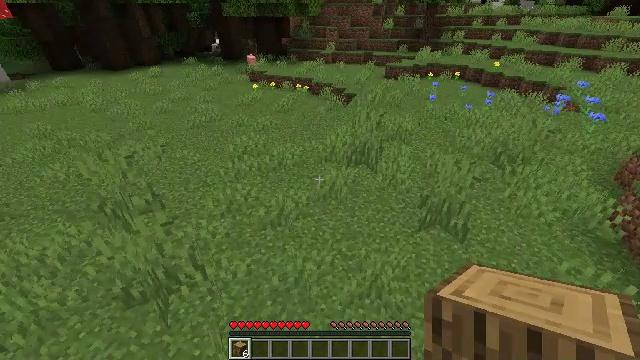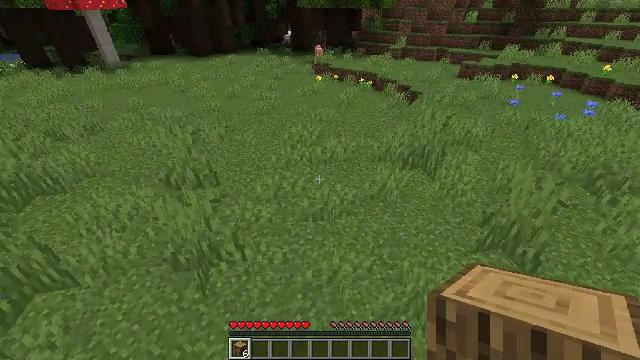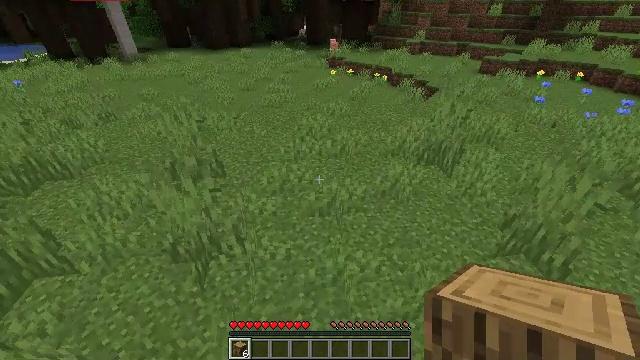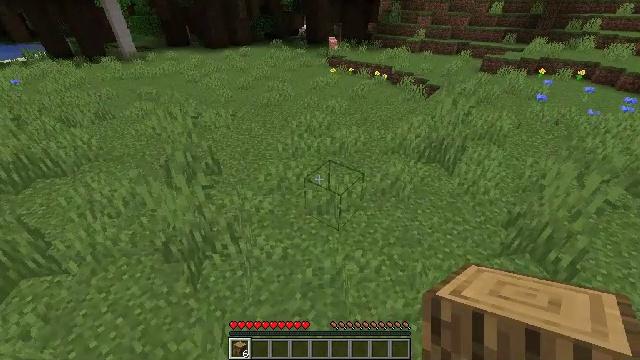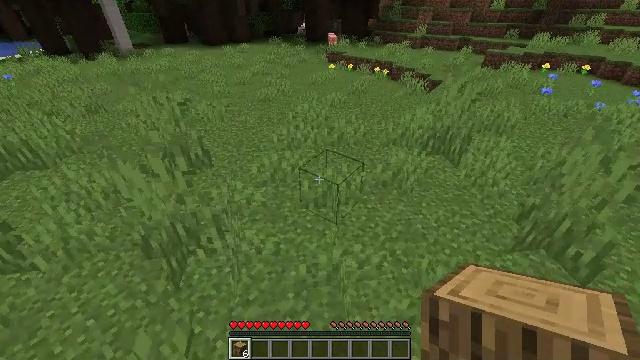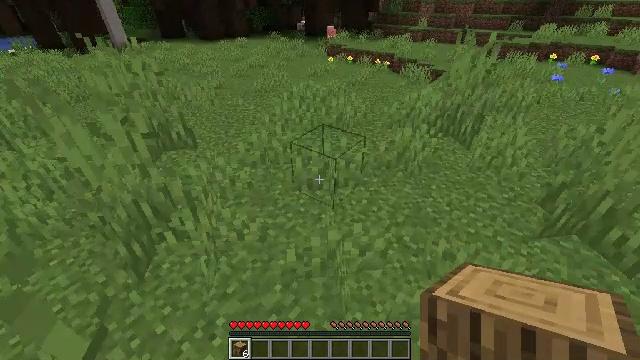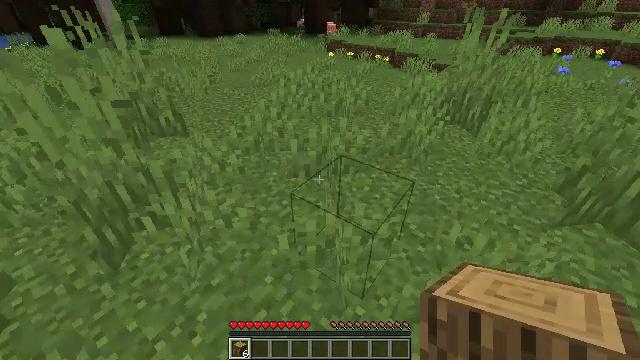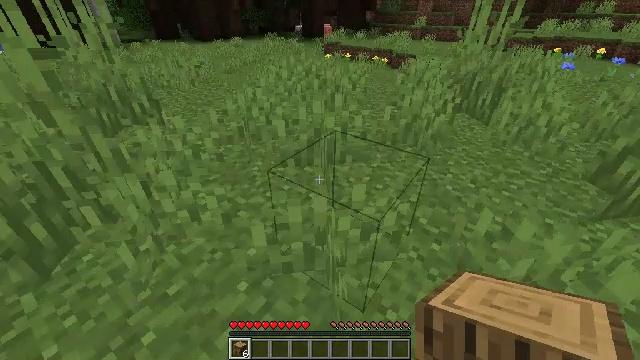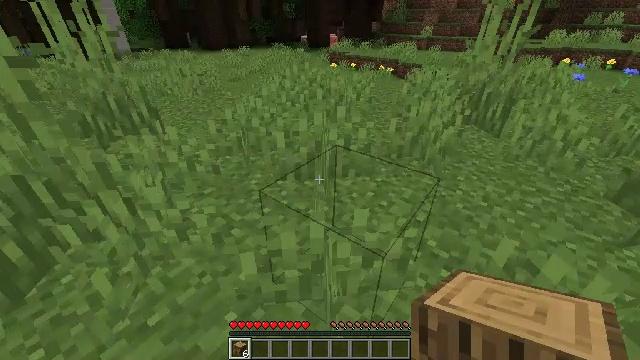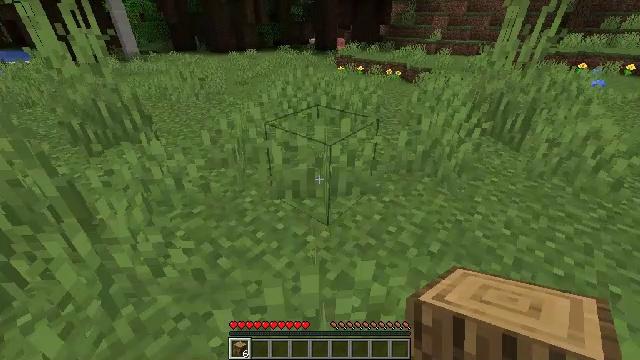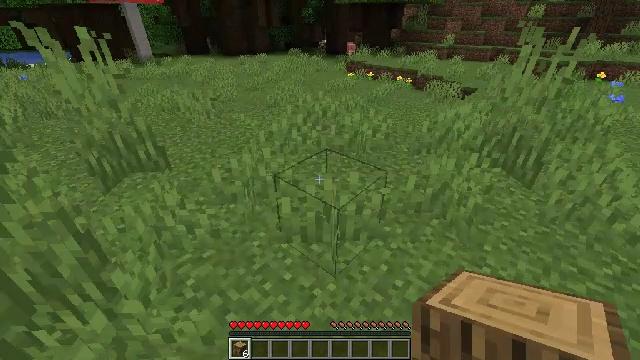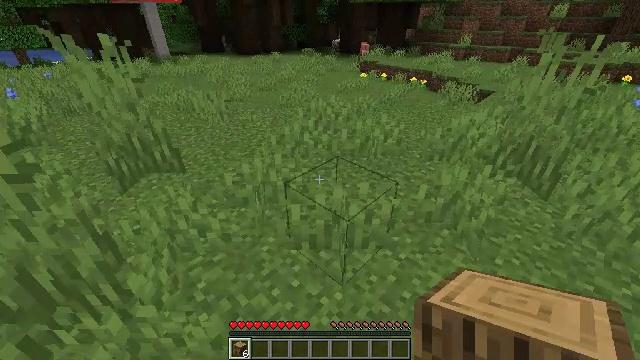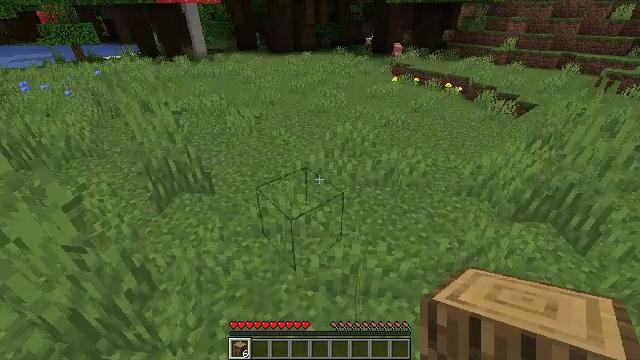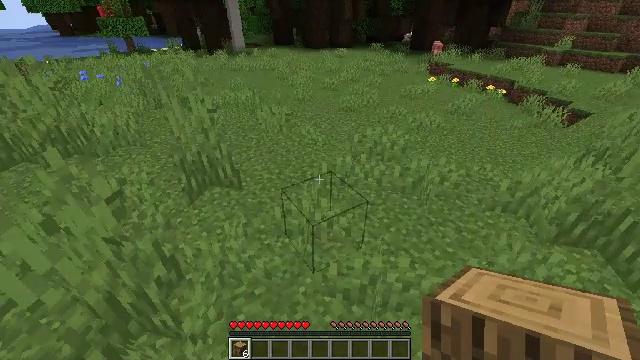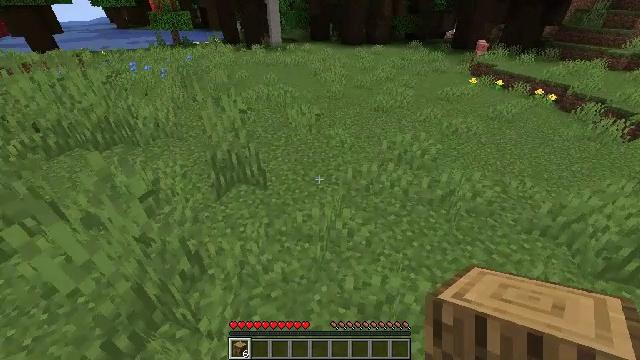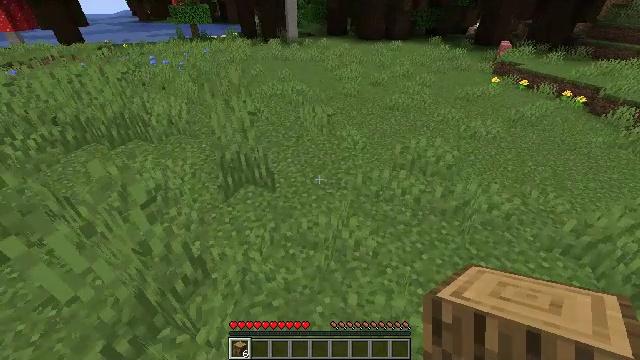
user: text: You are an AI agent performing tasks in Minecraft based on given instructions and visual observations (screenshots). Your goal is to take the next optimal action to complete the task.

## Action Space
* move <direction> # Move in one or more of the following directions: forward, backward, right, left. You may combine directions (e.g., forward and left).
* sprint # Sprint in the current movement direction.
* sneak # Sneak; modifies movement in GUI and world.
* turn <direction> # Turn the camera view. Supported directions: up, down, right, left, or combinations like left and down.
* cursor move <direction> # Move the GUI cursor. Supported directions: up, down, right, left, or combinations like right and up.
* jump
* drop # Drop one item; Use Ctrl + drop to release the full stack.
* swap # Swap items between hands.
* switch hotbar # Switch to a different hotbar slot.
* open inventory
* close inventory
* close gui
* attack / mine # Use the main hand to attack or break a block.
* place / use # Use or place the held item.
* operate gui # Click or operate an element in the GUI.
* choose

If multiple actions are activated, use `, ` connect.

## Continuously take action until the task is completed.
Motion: motion action
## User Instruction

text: Collect the mushroom stem from giant mushrooms.
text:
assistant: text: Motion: move forward, turn left and down
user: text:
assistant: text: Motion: move forward, turn left
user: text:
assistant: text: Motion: move forward
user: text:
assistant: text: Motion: move forward
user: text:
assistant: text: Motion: move forward
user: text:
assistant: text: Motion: move forward
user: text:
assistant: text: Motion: move forward, turn up
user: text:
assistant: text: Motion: move forward, turn left and up
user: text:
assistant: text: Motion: move forward, turn left
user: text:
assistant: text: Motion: move forward, turn left, jump
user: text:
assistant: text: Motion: move forward, turn left, jump
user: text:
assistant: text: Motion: move forward, turn left and down, jump
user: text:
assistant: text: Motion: move forward, turn left, jump
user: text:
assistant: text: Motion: move forward, turn left, jump
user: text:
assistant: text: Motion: move forward, turn left and down
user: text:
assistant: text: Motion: move forward, turn left
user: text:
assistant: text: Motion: move forward, turn left
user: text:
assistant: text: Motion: move forward, turn left and down
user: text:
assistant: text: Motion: move forward, turn left and down
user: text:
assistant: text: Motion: move forward
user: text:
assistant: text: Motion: move forward
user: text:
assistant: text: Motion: move forward
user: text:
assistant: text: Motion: move forward
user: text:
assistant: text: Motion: move forward
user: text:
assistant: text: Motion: move forward, turn up
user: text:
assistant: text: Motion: move forward, turn left and up, jump
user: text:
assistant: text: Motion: move forward, turn left and up, jump
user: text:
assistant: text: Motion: move forward, turn left, jump
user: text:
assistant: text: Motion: move forward, turn left and up, jump
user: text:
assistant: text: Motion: move forward, turn left and up, jump